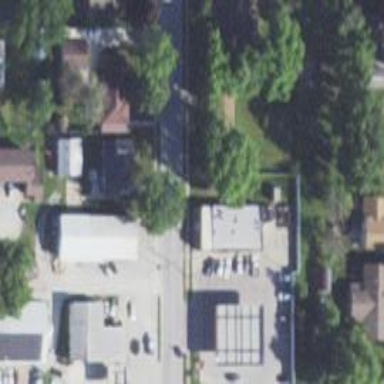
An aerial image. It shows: Convenience shop.